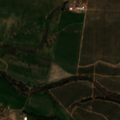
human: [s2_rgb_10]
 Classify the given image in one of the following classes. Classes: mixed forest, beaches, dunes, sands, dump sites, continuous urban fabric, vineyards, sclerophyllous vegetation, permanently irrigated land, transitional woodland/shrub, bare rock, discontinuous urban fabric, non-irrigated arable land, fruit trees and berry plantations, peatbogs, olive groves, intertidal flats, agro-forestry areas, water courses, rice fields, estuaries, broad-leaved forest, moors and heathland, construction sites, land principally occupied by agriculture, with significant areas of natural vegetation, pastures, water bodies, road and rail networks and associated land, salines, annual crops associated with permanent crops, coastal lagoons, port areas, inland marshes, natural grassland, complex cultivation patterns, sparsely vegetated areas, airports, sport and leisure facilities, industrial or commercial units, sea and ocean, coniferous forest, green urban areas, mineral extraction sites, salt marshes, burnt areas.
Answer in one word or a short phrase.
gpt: non-irrigated arable land, permanently irrigated land, olive groves, agro-forestry areas